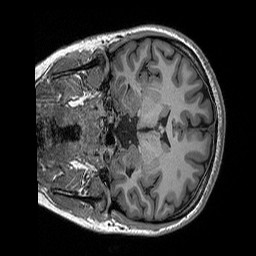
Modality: T1w
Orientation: coronal
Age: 22
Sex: female
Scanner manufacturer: siemens
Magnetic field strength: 3 T
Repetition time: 2.3 s
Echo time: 0.00298 s